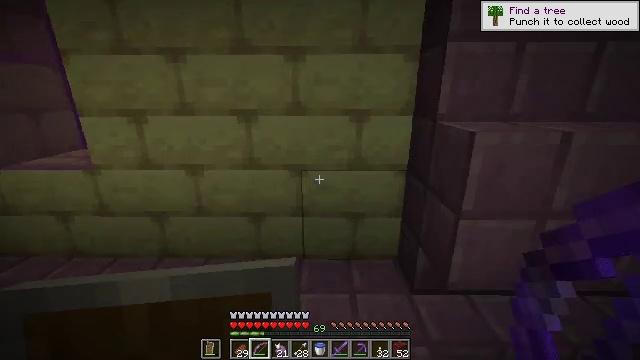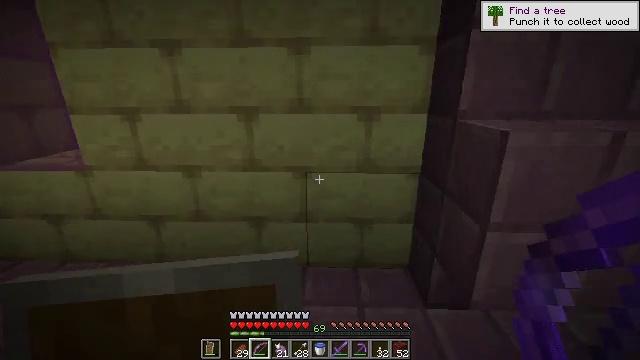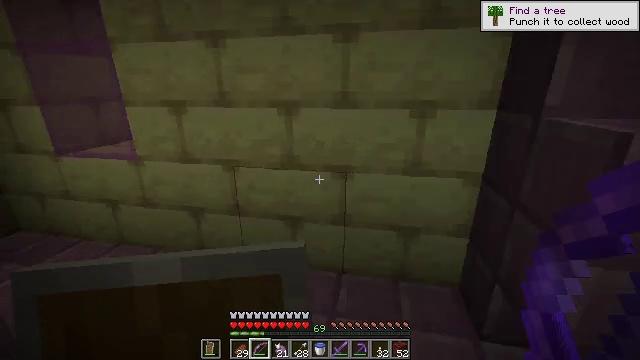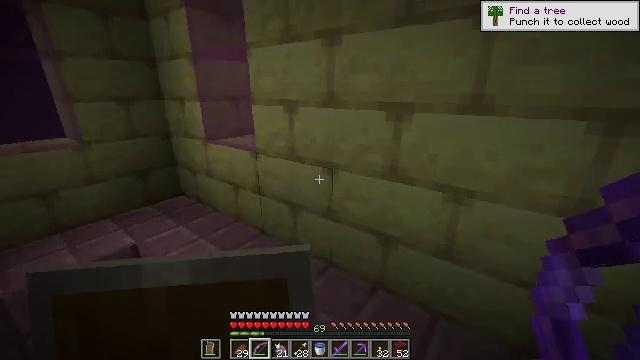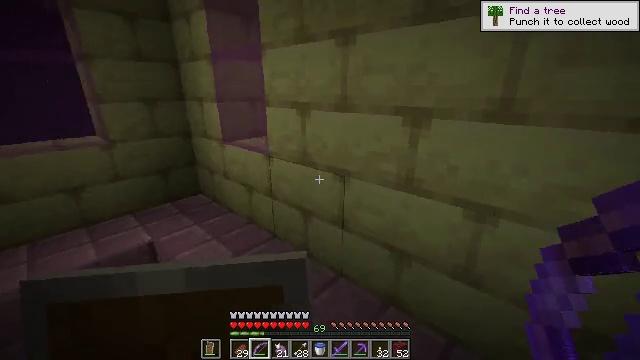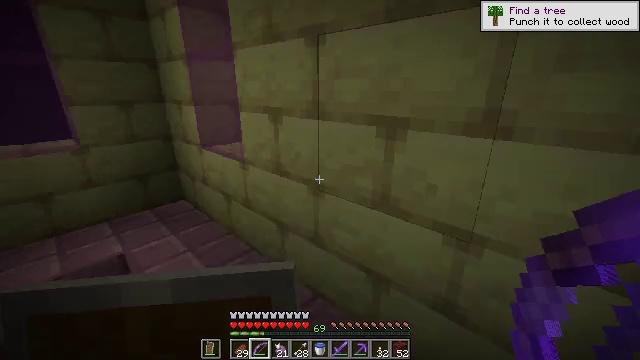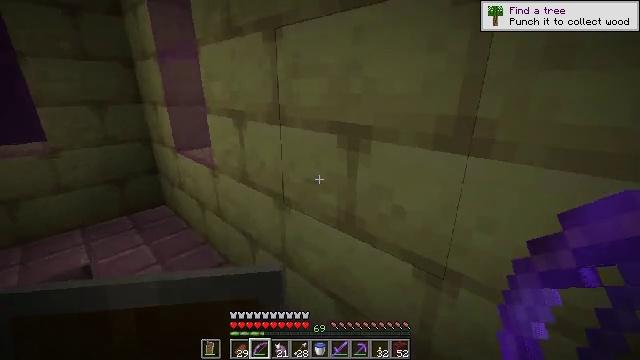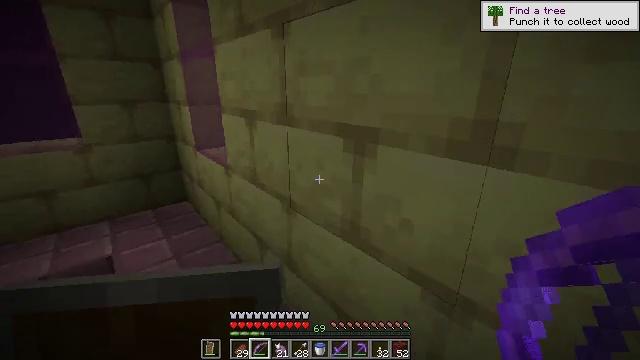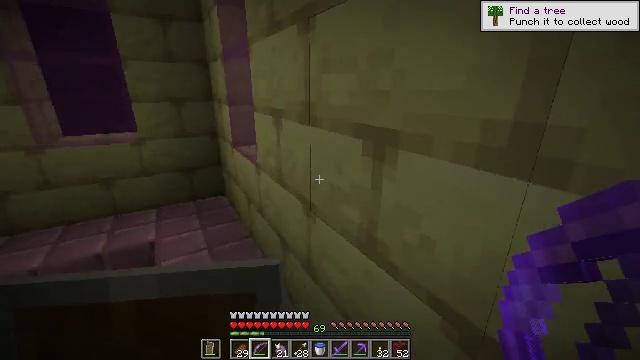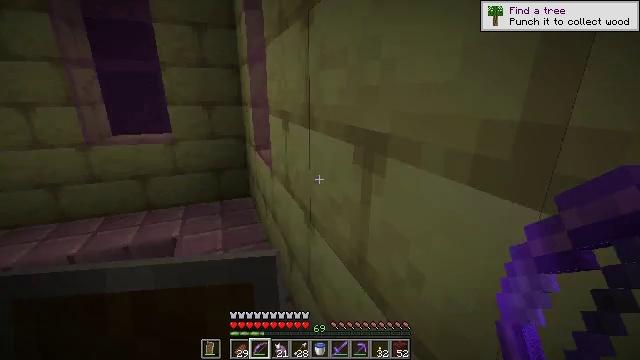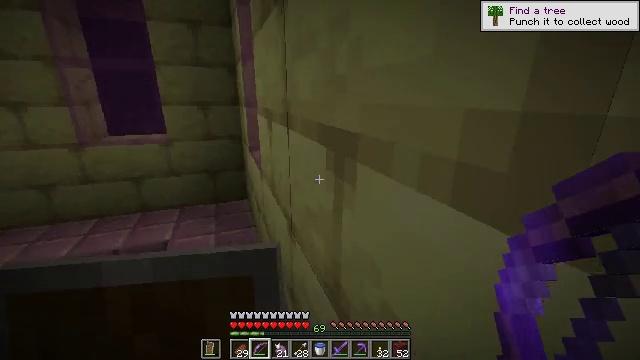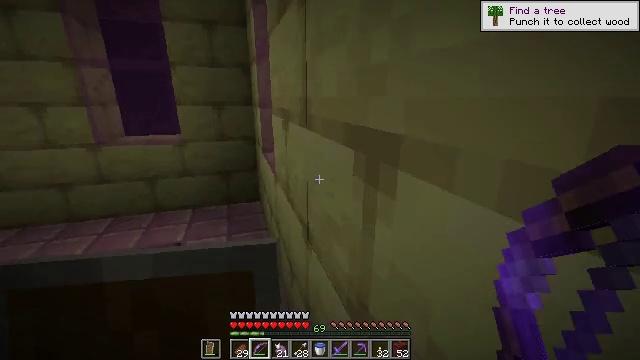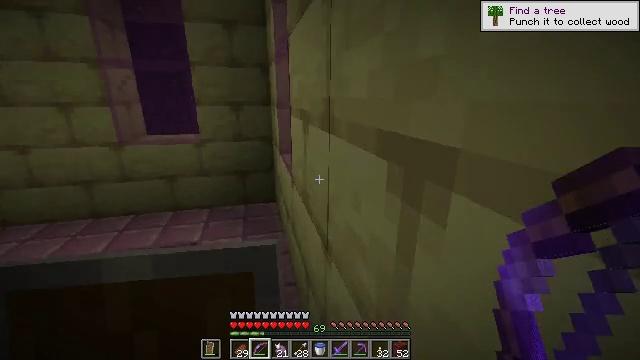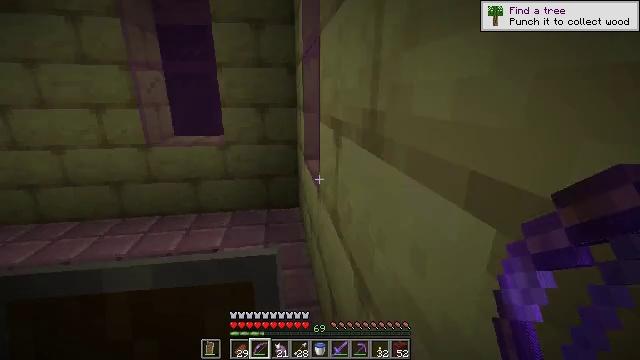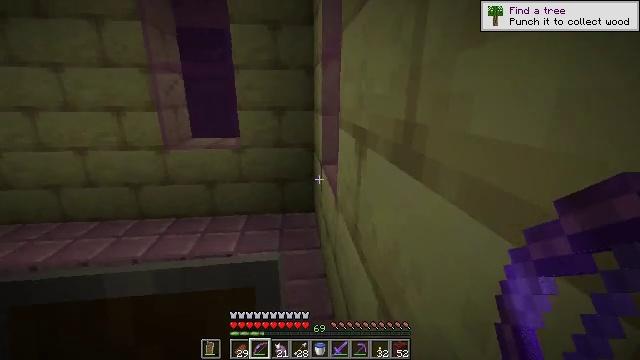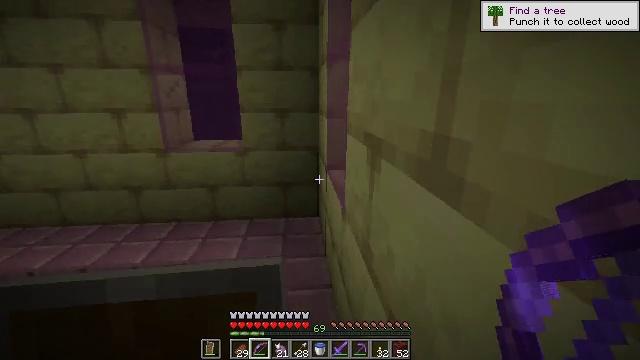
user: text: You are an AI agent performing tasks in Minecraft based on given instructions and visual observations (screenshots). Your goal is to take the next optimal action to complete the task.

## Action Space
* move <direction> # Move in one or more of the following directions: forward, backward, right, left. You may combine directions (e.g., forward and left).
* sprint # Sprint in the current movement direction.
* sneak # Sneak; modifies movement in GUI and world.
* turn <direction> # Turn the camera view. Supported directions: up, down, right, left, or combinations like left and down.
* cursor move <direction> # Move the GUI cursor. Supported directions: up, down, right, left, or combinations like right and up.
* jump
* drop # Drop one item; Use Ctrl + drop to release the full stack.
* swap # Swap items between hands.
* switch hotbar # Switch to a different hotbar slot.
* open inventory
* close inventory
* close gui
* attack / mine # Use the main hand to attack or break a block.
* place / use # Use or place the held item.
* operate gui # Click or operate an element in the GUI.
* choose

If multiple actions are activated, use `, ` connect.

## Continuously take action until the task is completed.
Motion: motion action
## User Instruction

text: Retrieve the ender chest safely.
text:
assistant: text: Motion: move forward, turn left
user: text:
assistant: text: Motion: move forward, turn left
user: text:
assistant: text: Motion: move forward and move right, turn left
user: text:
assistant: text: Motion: move forward and move right, turn left
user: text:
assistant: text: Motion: move forward and move right
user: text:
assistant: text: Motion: move forward and move right
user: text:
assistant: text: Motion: move forward and move right, turn left
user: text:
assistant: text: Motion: move forward and move right, turn left
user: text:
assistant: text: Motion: move forward and move right, turn left and up
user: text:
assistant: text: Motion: move forward and move right, turn left
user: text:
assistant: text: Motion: move forward and move right, turn left
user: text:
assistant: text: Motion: move forward, turn left
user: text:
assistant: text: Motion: move forward, turn left
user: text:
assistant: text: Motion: move forward, turn left
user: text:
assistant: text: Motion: move forward
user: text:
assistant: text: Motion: move forward, turn left
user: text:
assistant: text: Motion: move forward, turn left
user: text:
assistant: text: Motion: move forward, turn left
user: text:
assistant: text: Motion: move forward, turn left
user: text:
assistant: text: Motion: move forward, turn left
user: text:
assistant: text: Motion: move forward, turn left
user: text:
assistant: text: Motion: move forward, turn left
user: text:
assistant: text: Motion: move forward, turn left
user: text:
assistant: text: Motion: move forward, turn left
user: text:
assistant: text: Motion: move forward, turn left
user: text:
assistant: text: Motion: move forward, turn left
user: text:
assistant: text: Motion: move forward, turn left
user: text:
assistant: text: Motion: move forward, turn left and up
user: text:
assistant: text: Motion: move forward, turn left and up
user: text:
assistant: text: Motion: move forward, turn up